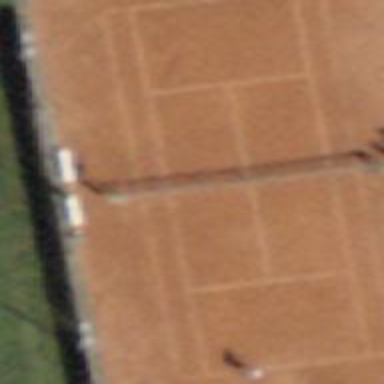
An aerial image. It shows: Tennis court on pitch.